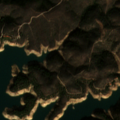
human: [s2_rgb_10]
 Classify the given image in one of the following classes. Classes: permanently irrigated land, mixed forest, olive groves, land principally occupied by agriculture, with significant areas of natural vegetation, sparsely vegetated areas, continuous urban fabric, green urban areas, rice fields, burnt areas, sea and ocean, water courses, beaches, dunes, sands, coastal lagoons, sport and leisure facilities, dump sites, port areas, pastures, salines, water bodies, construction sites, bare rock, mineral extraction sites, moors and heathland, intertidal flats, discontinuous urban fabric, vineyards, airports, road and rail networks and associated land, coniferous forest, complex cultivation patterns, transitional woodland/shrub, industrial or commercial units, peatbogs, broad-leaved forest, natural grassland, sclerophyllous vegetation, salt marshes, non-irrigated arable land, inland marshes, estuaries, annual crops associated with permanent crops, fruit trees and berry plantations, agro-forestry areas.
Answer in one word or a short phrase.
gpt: broad-leaved forest, coniferous forest, sclerophyllous vegetation, transitional woodland/shrub, water bodies